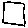
Label: square